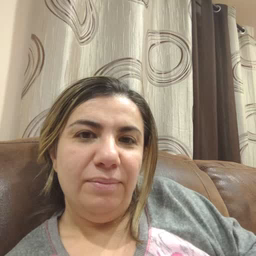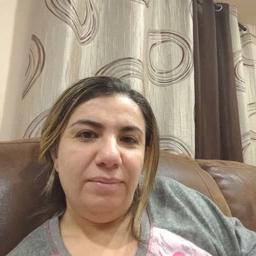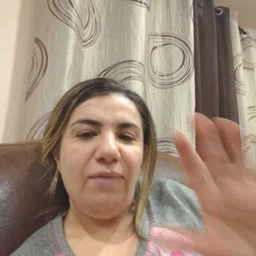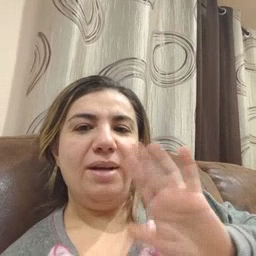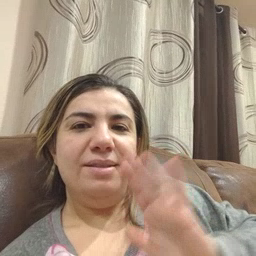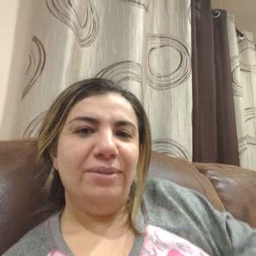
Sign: fine